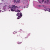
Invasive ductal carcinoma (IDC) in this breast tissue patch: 0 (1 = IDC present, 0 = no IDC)